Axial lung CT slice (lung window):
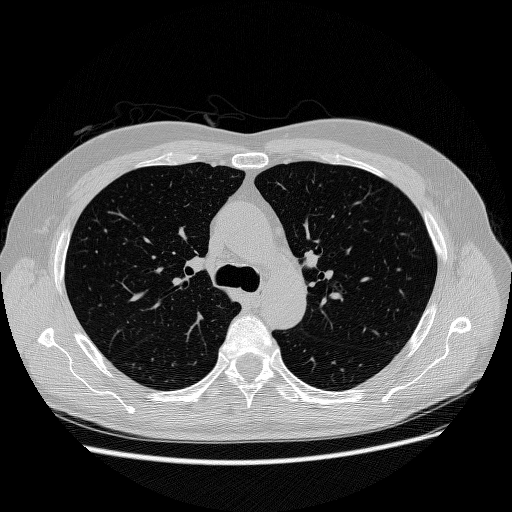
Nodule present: no